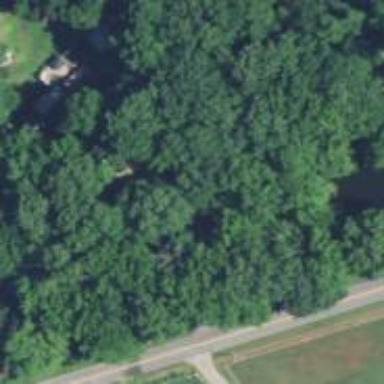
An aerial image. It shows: Driveway.